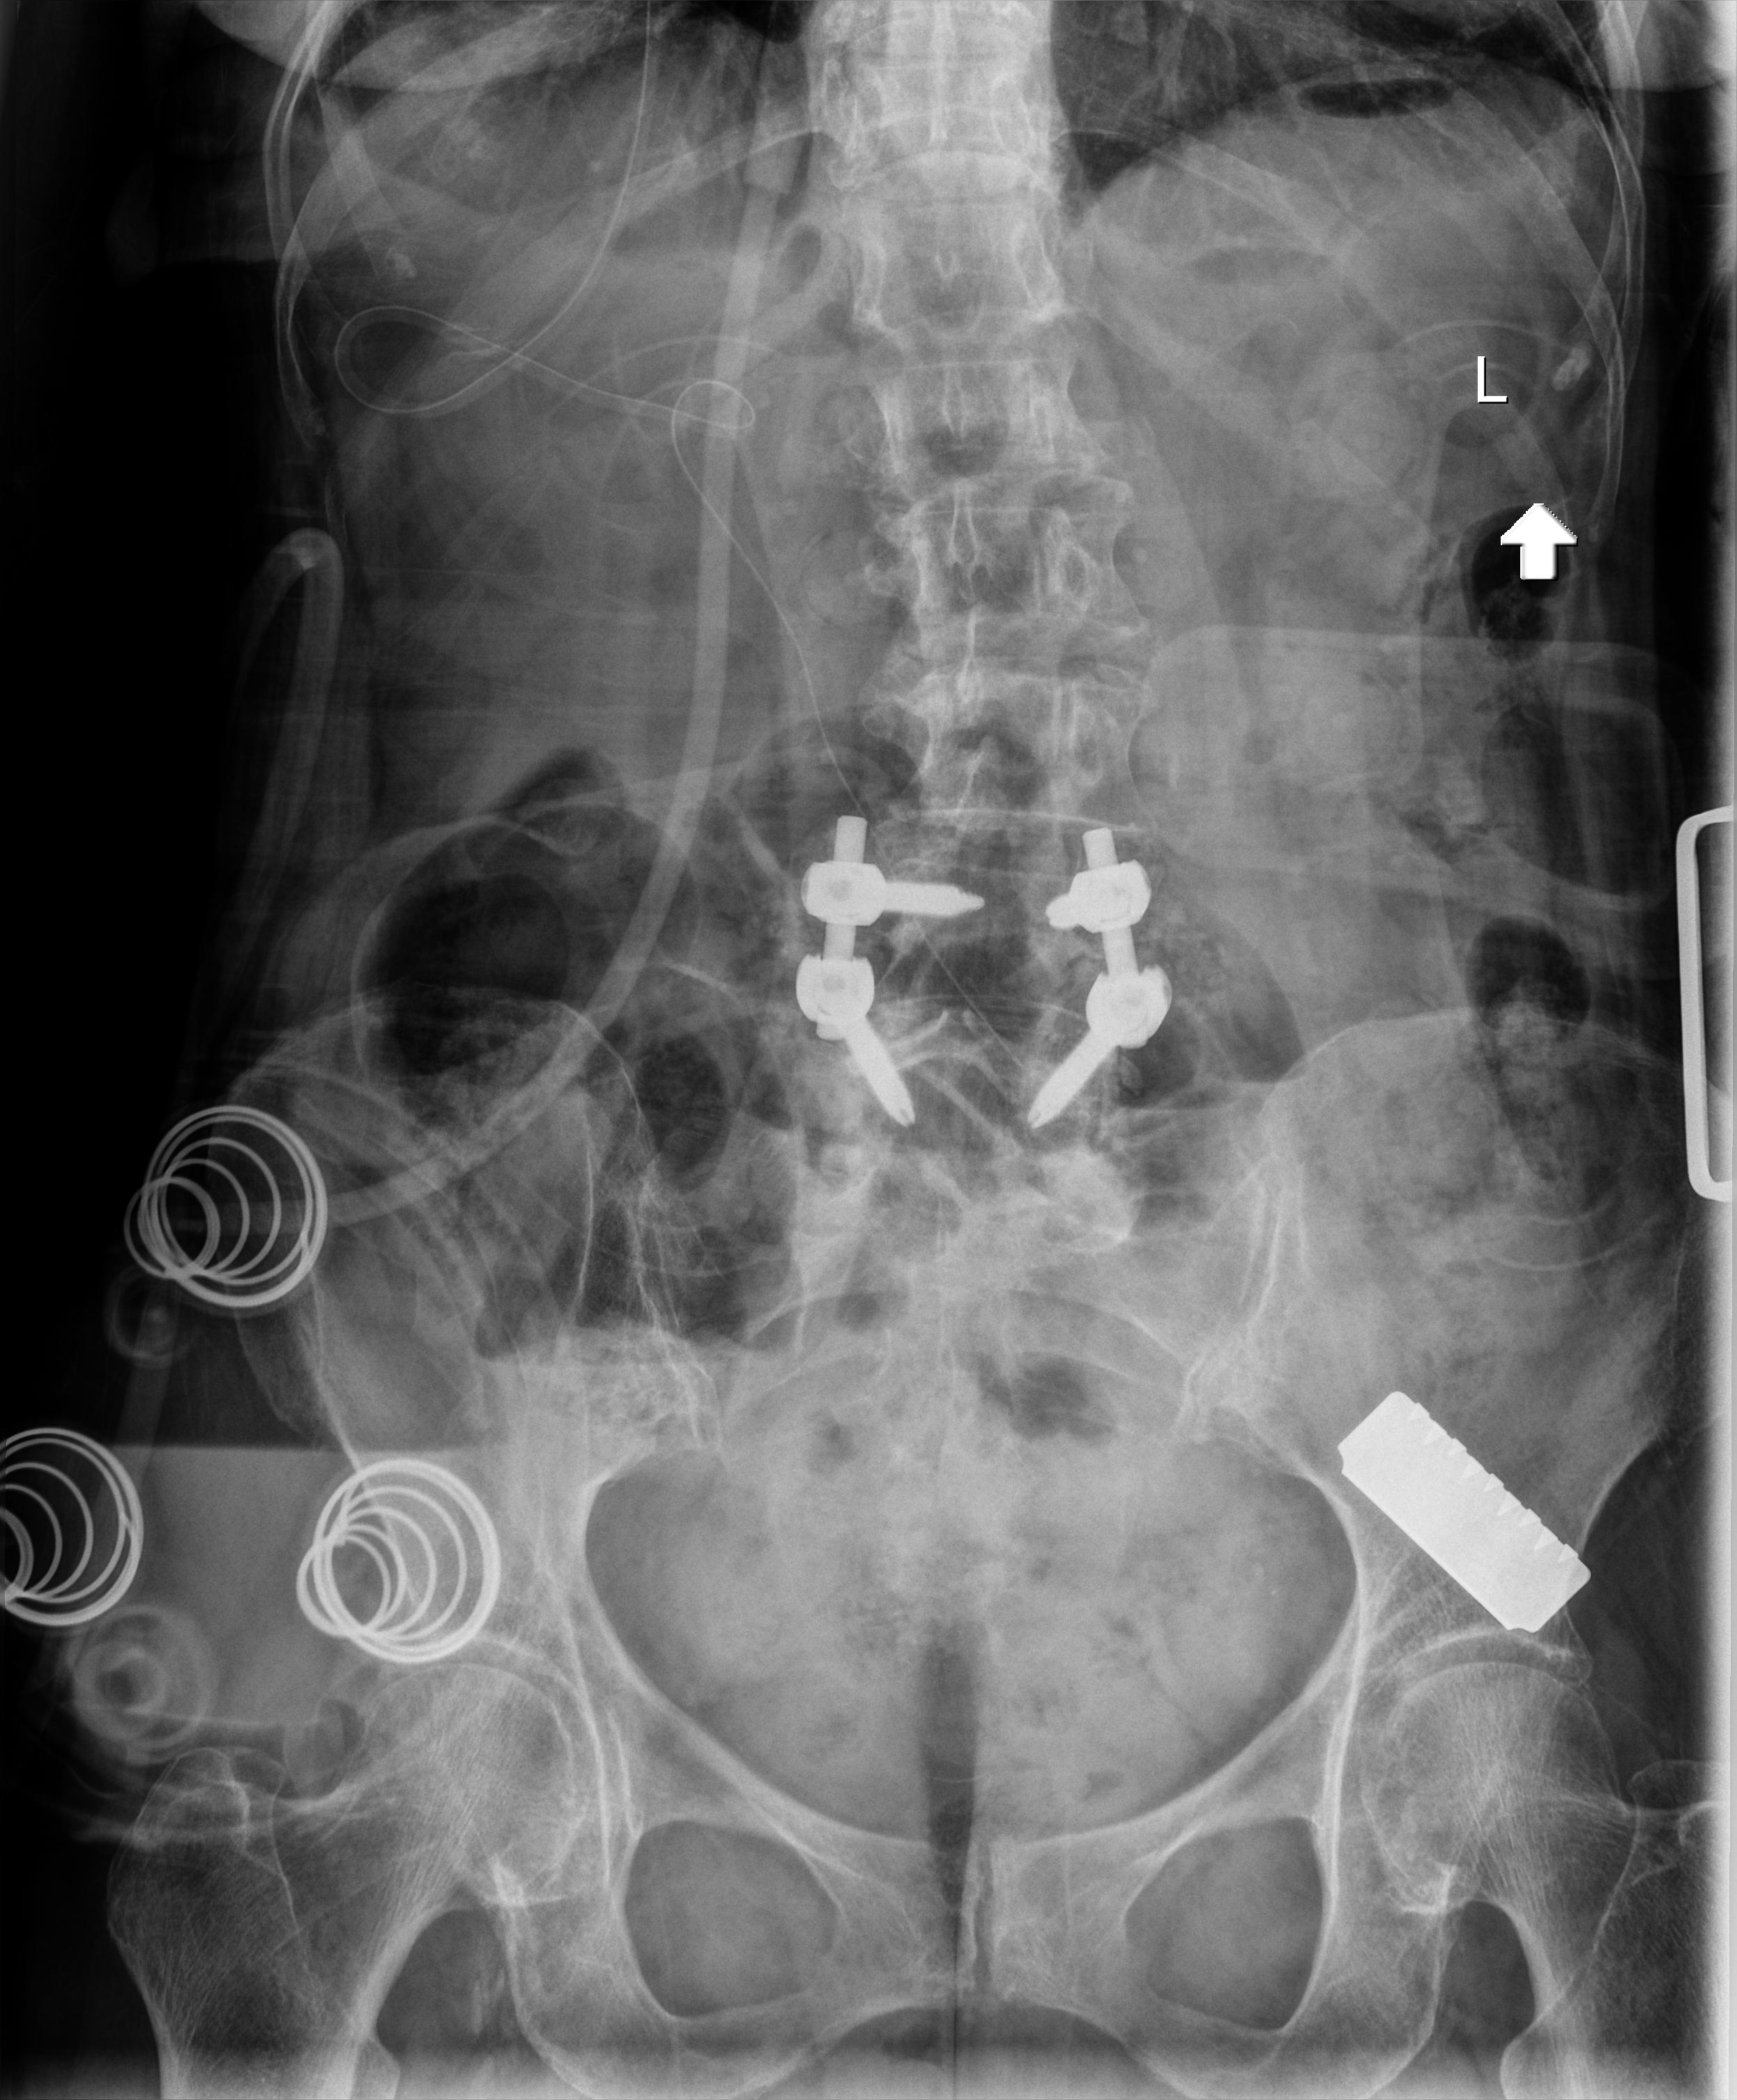
View: AP
Implant manufacturer: orthofix firebird